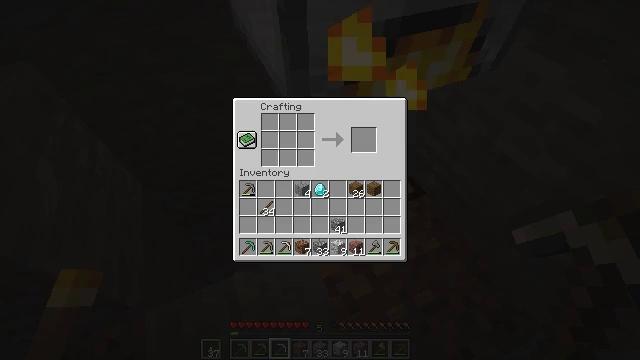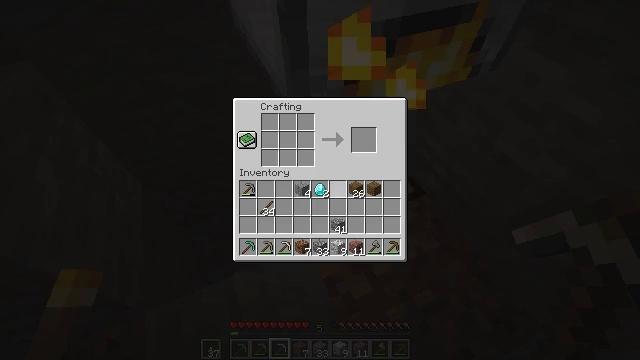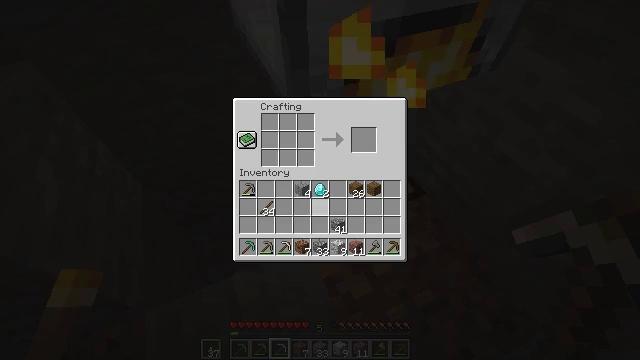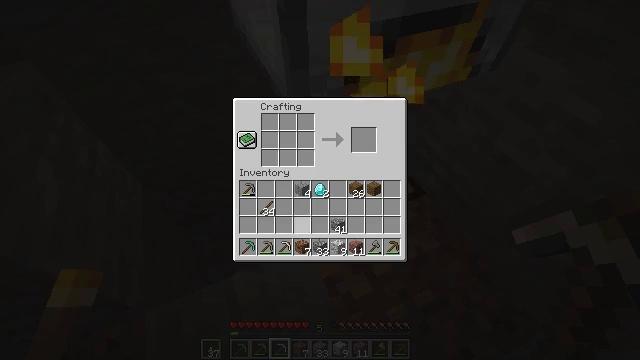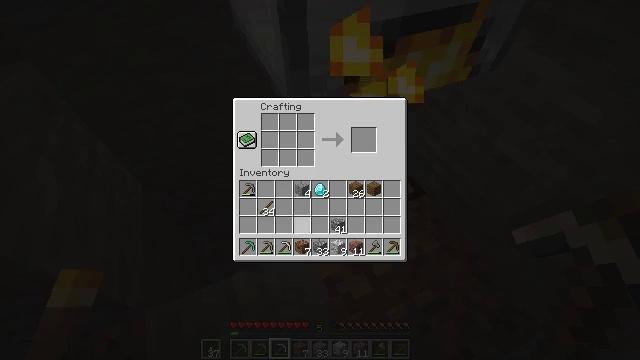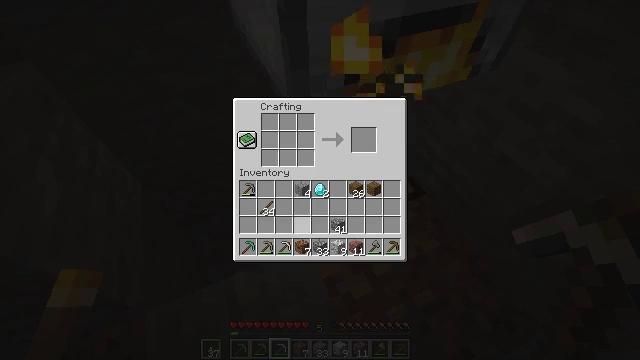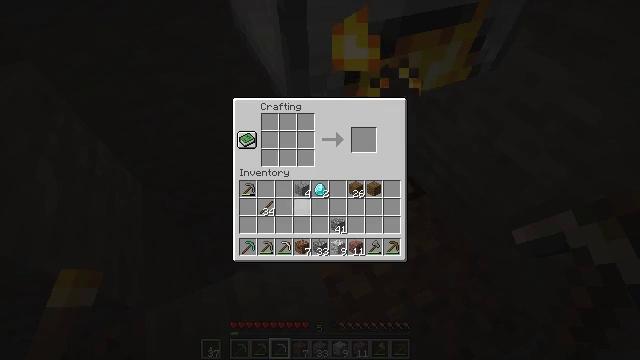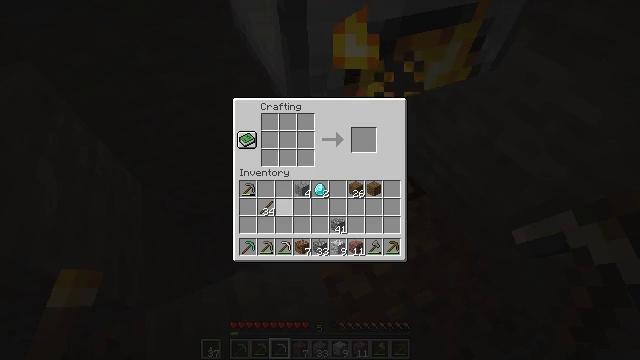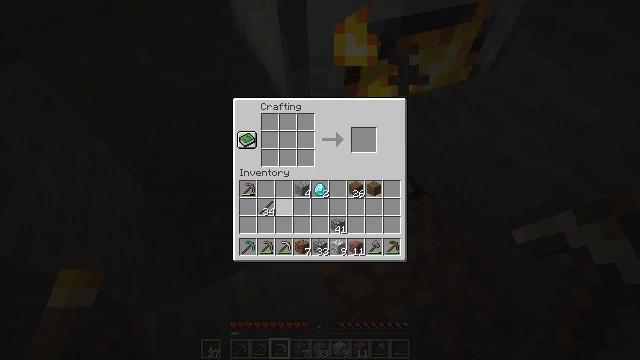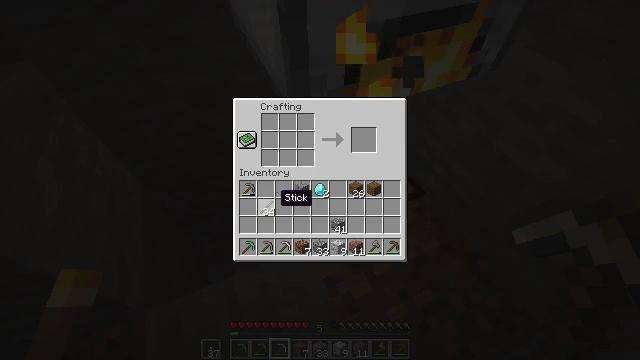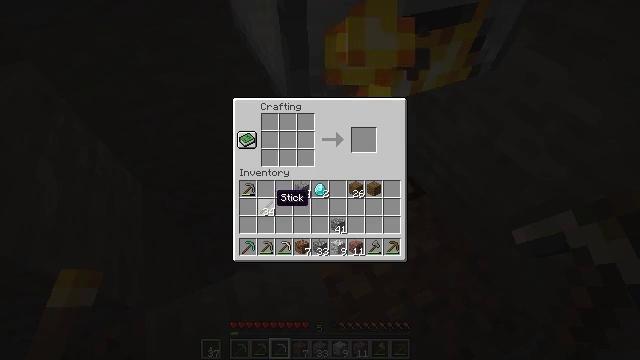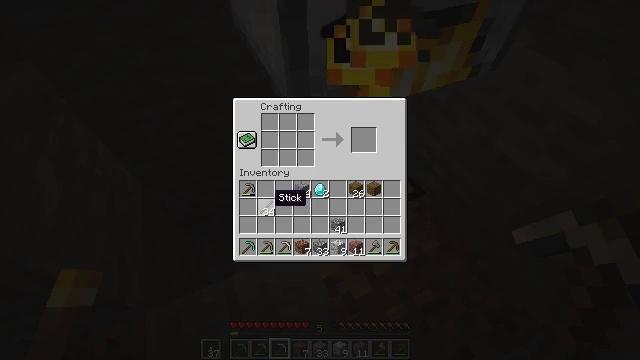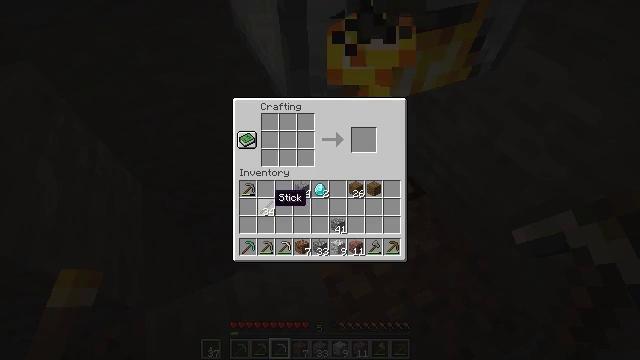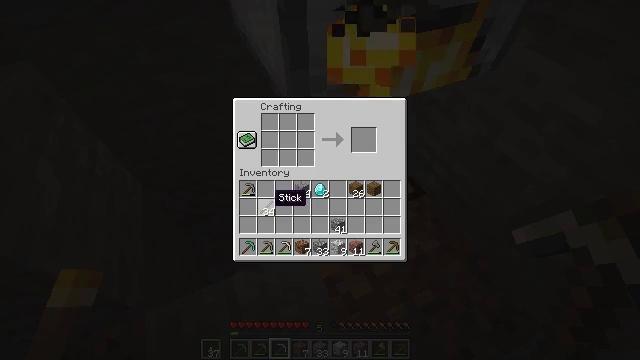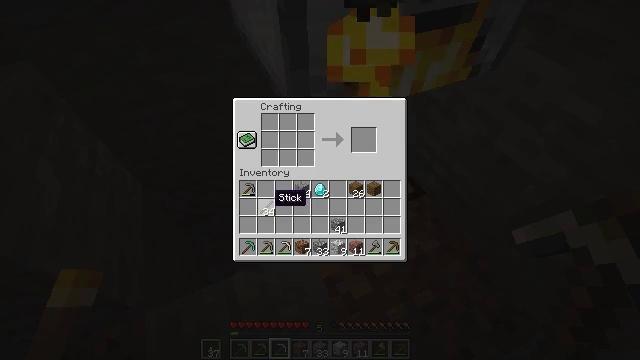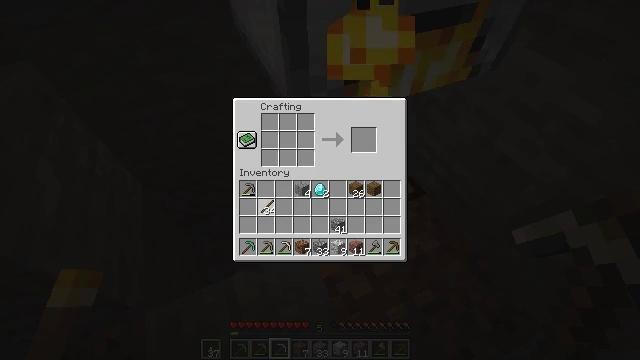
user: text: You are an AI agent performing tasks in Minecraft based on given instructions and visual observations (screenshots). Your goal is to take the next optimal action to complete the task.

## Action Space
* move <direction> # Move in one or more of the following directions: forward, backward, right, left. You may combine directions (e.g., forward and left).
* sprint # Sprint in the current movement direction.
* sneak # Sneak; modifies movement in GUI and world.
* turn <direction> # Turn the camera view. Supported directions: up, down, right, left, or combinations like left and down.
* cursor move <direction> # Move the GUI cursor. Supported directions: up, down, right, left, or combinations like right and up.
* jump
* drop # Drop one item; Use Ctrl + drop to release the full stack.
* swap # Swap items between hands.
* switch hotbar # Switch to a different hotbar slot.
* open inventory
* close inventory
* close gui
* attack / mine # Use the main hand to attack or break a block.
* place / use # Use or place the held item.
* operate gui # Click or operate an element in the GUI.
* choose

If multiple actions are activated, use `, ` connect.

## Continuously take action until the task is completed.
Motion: motion action
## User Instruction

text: Obtain a diamond hoe by crafting it with specific materials.
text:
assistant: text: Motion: sneak, cursor move left and down, open gui
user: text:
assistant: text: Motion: cursor move left and down
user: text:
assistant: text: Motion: cursor move left and down
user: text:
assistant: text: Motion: no_op
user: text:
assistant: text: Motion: no_op
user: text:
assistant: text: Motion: no_op
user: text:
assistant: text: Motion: cursor move left
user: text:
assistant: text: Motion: cursor move left
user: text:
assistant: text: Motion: no_op
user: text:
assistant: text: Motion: no_op
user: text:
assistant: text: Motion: no_op
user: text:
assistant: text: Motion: no_op
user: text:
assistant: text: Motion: no_op
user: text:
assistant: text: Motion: no_op
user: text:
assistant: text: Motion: operate gui
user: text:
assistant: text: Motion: operate gui
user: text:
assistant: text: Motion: operate gui
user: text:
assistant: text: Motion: no_op
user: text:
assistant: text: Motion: cursor move right and up
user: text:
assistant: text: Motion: cursor move up
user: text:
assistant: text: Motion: cursor move up
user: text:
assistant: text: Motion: no_op
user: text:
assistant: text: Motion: no_op
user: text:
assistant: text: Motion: no_op
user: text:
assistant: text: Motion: no_op
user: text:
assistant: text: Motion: no_op
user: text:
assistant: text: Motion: choose
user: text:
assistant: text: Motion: choose
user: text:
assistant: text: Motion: choose
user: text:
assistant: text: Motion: choose